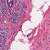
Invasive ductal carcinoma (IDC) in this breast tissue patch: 1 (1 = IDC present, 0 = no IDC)